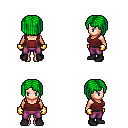
a pixel art fantasy rpg character, female body template, human, light skin, maroon pirate shirt, magenta pants, green pageboy hairstyle, gold gloves, black shoes, four views (front, back, left, right), 2x2 character sprite sheet, small pixel art, hard edges, no anti-aliasing